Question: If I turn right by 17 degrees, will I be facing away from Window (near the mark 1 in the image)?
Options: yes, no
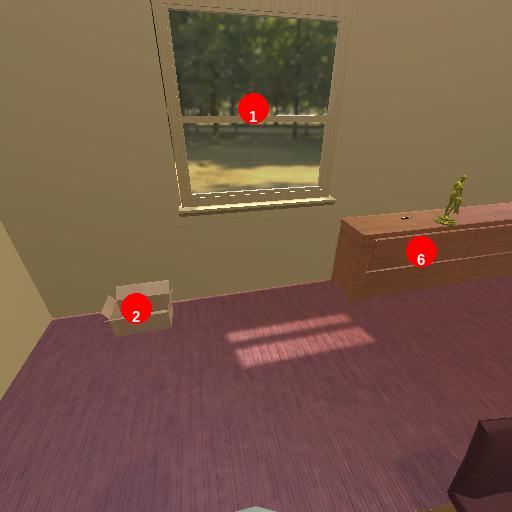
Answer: yes